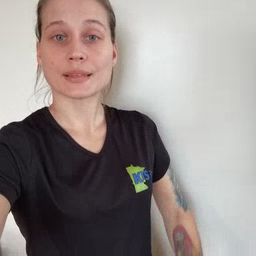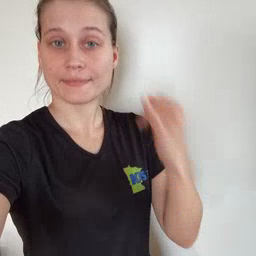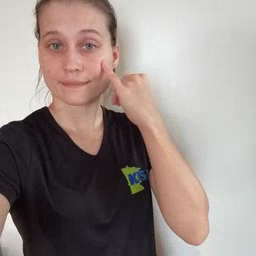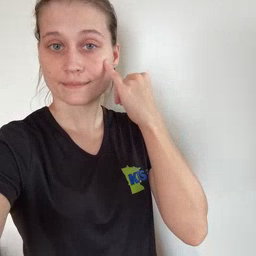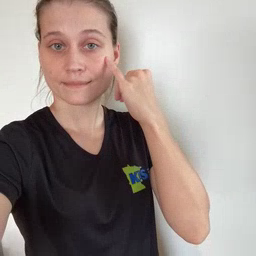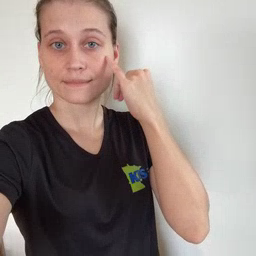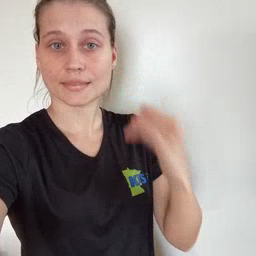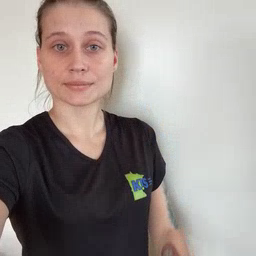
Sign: if